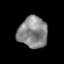
Tissue: prostate
Cell type: T cells
Senescence score: 0.3462
Nuclear area (px): 890
Mean DAPI intensity: 135.508